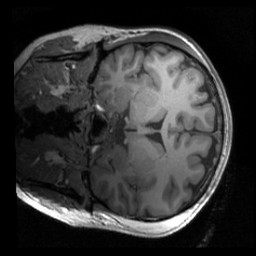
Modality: T1w
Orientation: coronal
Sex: female